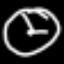
Label: clock